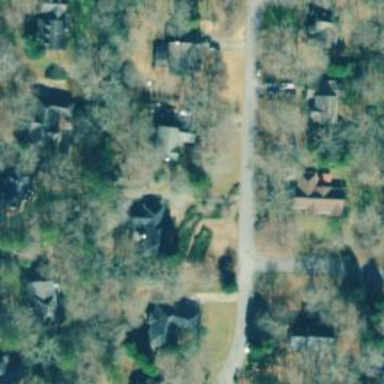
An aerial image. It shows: Neighborhood.